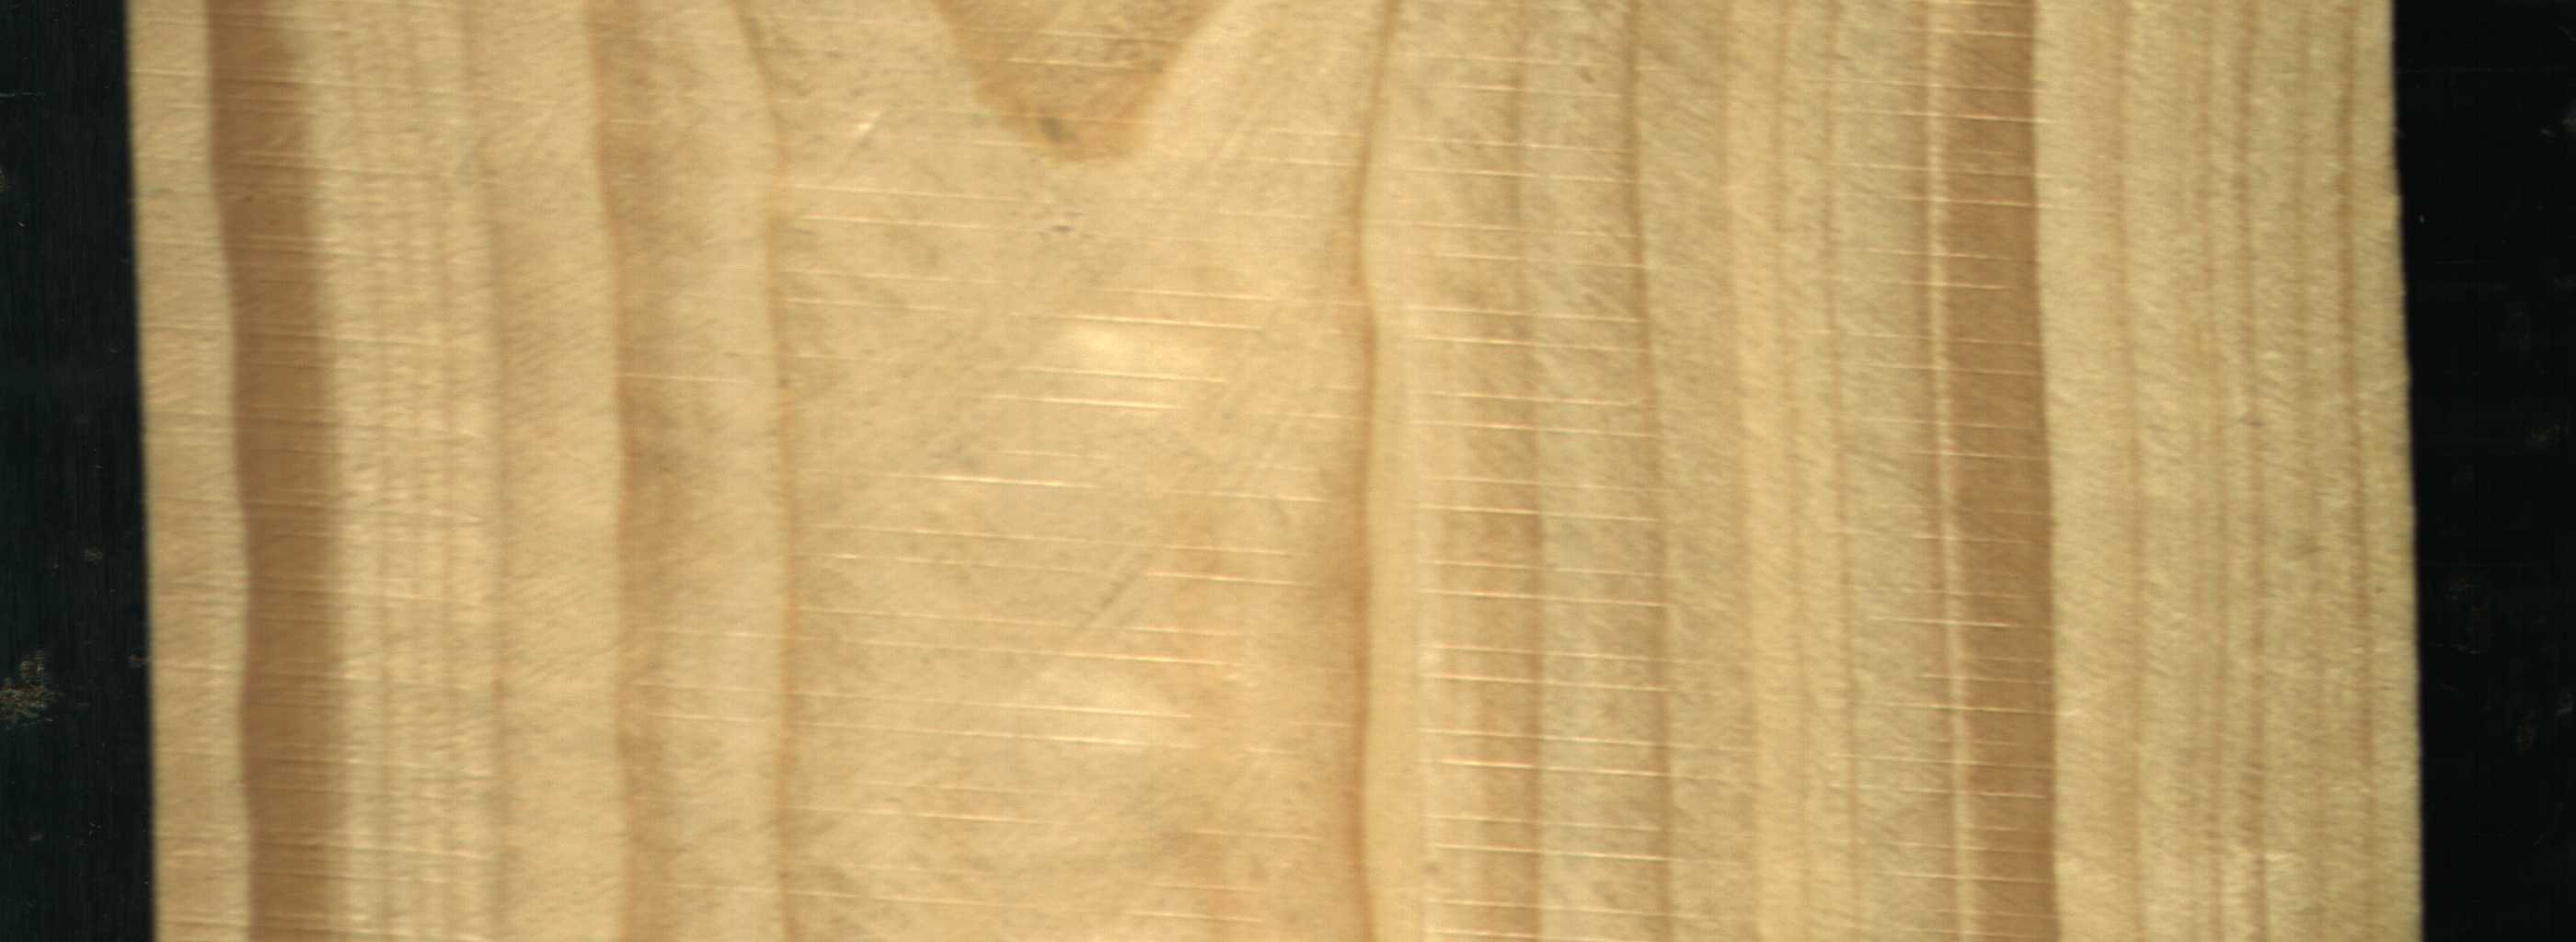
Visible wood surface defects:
Quartzity
Quartzity